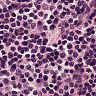
Metastatic tissue present: no